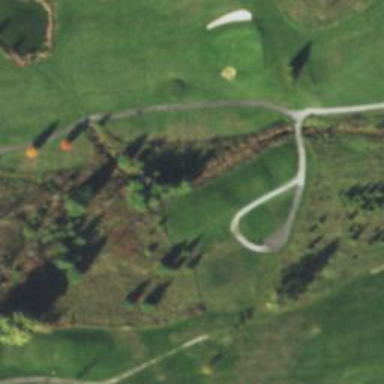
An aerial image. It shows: Footway that doubles as golf path.